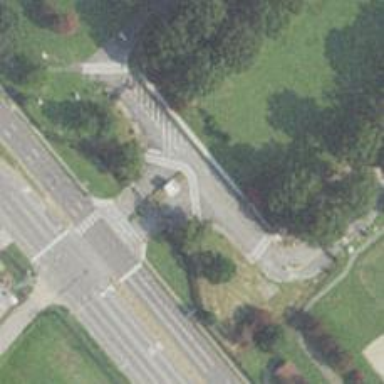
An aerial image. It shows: Marked crossing on the road.